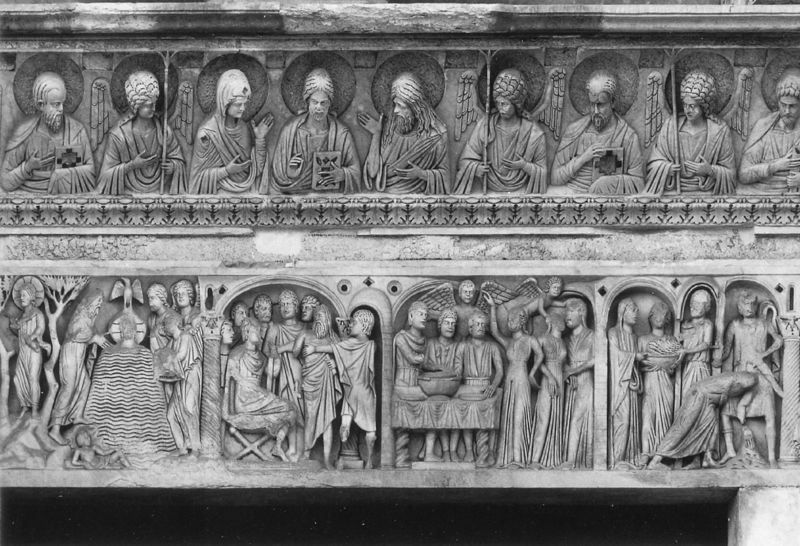
Titel: Ostportal, Baptisterium, Pisa
Standort: Pisa, Baptisterium (EU - I - Toskana)
Schlagwörter: umhang, vogel, wasser, fluss, männer, stuhl, tisch, ornament, bibel, johannes, stein, taube, wald, engel, skulptur, relief, wellen, stab, bögen, buch, heiligenschein, jesus, heilige, jünger, taufe, szenen, elfenbein, akanthus, sarkophag, jordan, heiligenscheine, apostel, heiliger geist, byzanz, jungfrauen, eengel, heiligenschei, spätantik, senen, aposte, rrelief